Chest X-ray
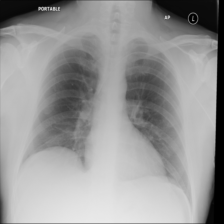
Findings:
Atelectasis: negative
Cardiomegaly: negative
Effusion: negative
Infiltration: negative
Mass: negative
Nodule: negative
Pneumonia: negative
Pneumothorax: negative
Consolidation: negative
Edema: negative
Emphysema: negative
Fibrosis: negative
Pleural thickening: negative
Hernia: negative